Question: In have a controller class that handle a Contact object. In this controller I have defined some actions like the two I am showing here
'''
public ActionResult Edit(int id)
{
ContactModel cm = loadContactModel(id);
cm.ModelState = ModelStateEnum.Edit;
return PartialView("Contact", cm);
}
public ActionResult AddAddress(int id)
{
AddressModel am = new AddressModel() { ModelState = ModelStateEnum.Add };
return PartialView("Address", am);
}
'''
The first load the Contact Detail view to edit a contact and the second load an Address detail view to add an Address to a Contact. On the UI side I have, in the same page, a button and an anchor that respectively call the same javascript function, this one
'''
function loadDialog(action, id, title) {
$("#contactPanel").dialog("option", "title", title);
var urlAction = action;
if (id != "") urlAction = urlAction + "/" + id;
$.ajax({
type: "get",
dataType: "html",
url: urlAction,
data: {},
success: function(response) {
$("#contactPanel").html('').html(response).dialog('open');
}
});
}
'''
This function simply load a jQuery dialog and set its content to what is returned back from the ajax call.
The problem is that when I call the AddAddress action I get .
I have used Fiddler to look at the http request and this is what I see

Any suggestion???
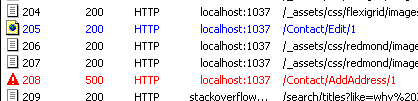
Answer: Ok!!! Found the problem: there was a compile error inside the second view object.
Looking at the detials of the response I have got to the problem!!!
:)